Question: How could I add pixel values to the plot? I can get the values by using 'click()' but I want it to appear in the plot.
'''
library(raster)
r <- raster(nrow=3, ncol=3)
r[] <- 1:ncell(r)
plot(r)
click(r)
'''

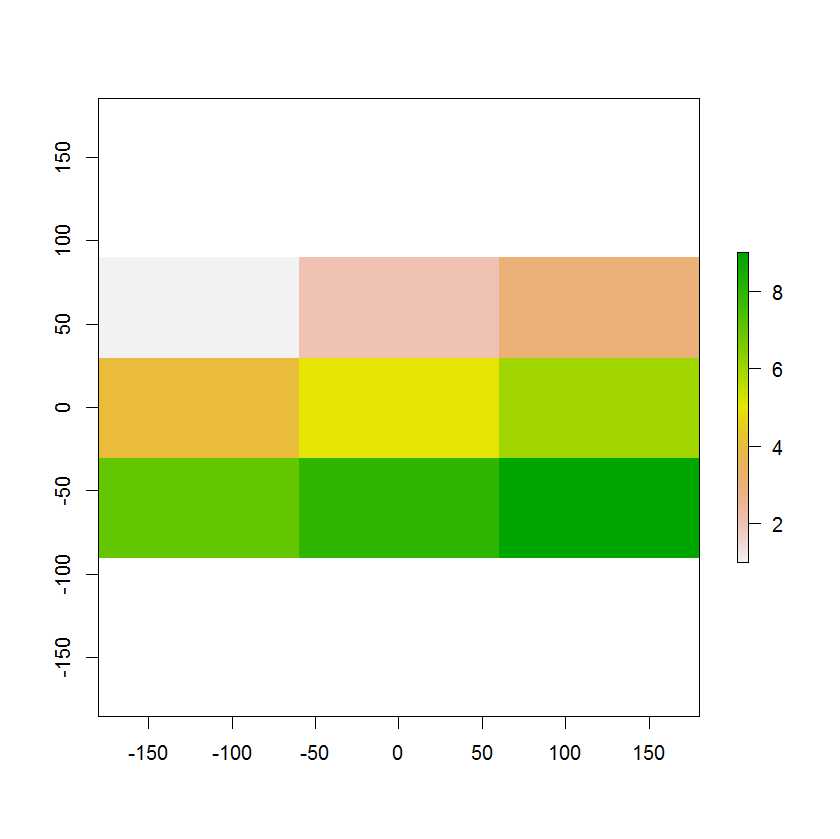
Answer: Try the following, which is based on pieces cobbled together from the function returned by
'getMethod("click", signature="Raster")'.
'''
myClick <- function(x, n = Inf, id = FALSE, xy = FALSE, cell = FALSE,
type = "n", show = TRUE, ...) {
i <- 0
n <- max(n, 1)
while (i < n) {
i <- i + 1
loc <- locator(1, type, ...)
xyCoords <- cbind(x = loc$x, y = loc$y)
cells <- na.omit(cellFromXY(x, xyCoords))
if (length(cells) == 0)
break
value <- extract(x, cells)
text(xyCoords, labels = value)
}
}
## Try it out
myClick(r, n=4)
'''